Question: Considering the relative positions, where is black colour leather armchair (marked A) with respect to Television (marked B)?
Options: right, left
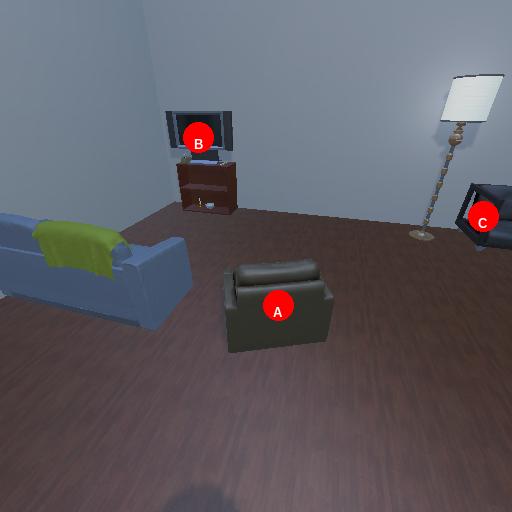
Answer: right